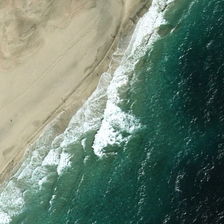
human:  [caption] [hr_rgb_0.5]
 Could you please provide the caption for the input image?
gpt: the beach is very wide .

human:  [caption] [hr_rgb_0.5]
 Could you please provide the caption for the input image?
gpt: white spray on the beach .

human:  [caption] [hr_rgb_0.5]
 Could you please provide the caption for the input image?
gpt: white spray on the beach .

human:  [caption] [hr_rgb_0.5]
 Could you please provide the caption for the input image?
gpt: the beach is very wide .

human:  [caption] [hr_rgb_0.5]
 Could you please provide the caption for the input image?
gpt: the beach is very wide .